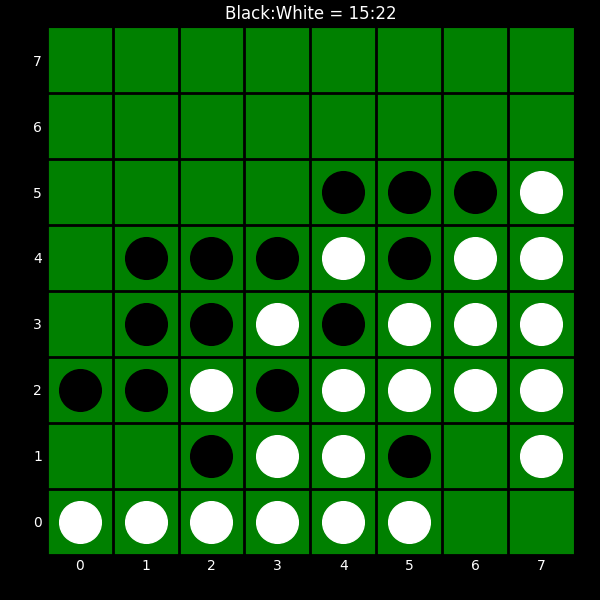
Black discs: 15
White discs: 22